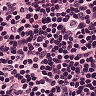
Metastatic tissue present: no